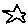
Label: star